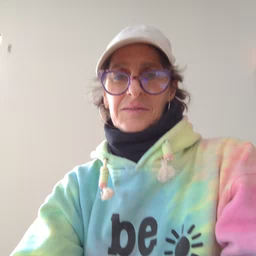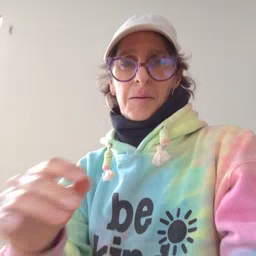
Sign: blow